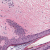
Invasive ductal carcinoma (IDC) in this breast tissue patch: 0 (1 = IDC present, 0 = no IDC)